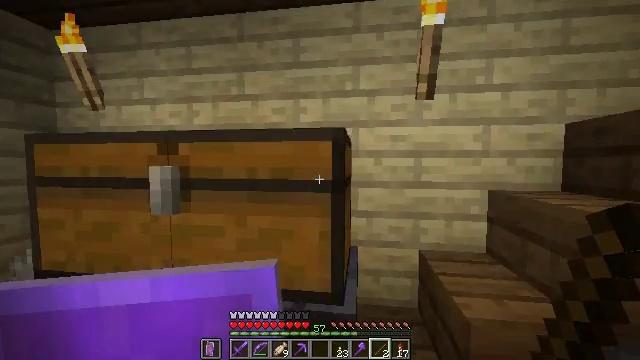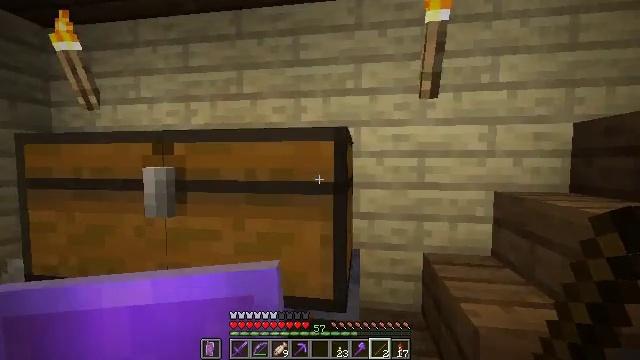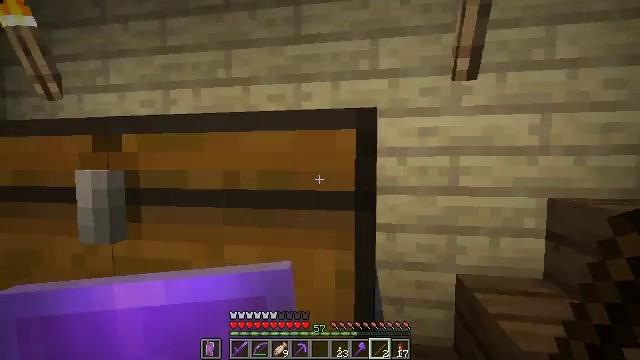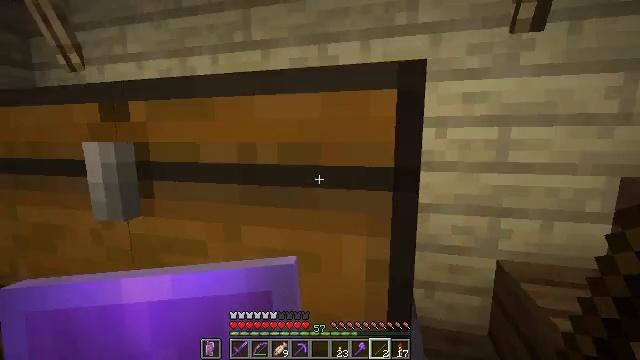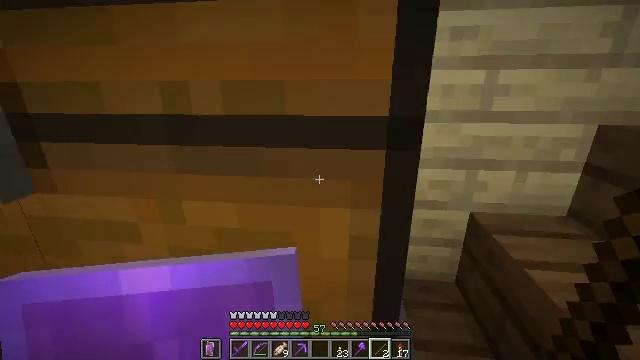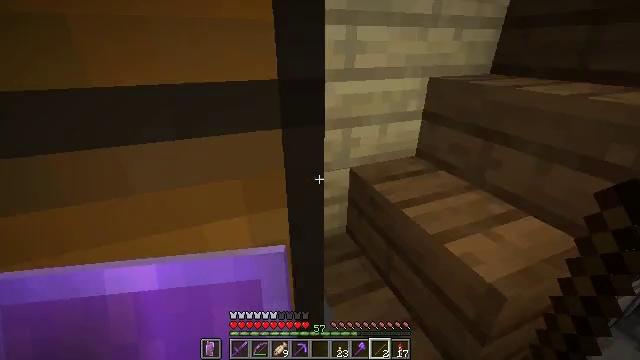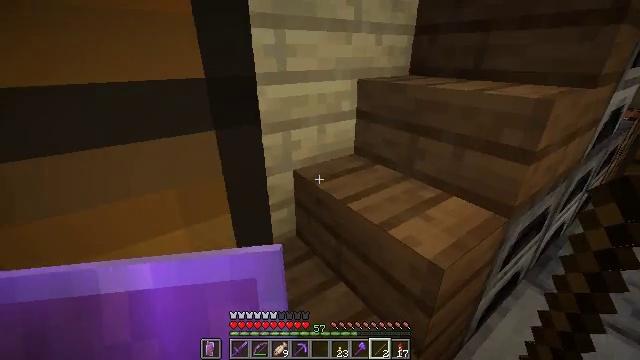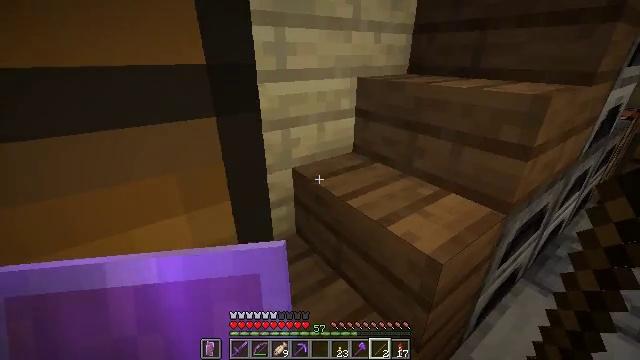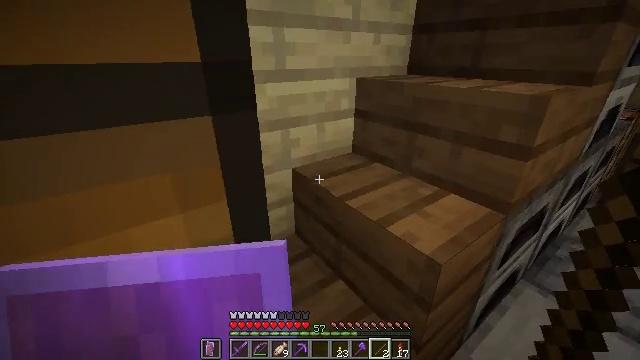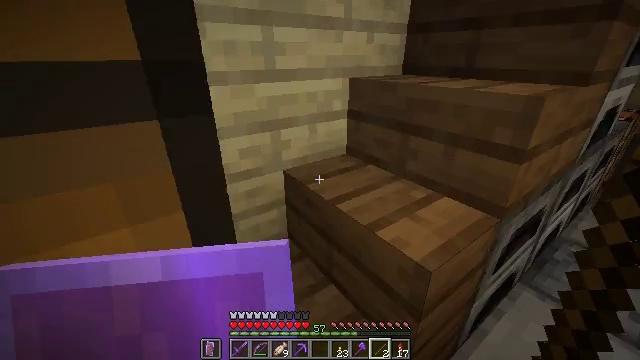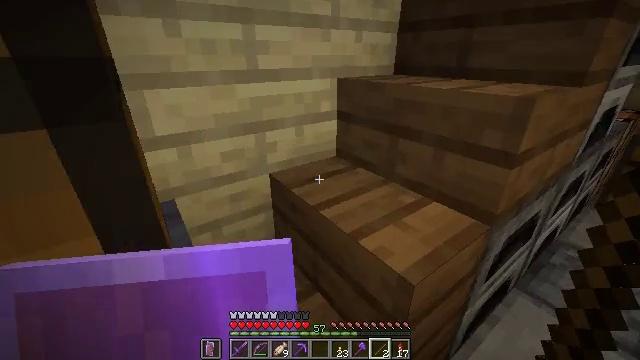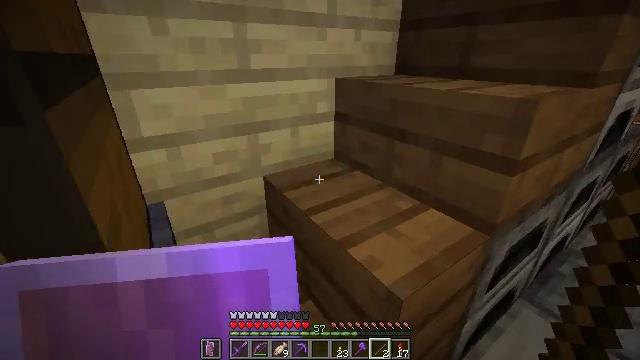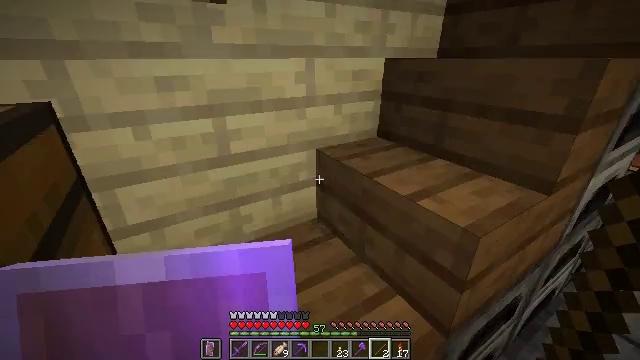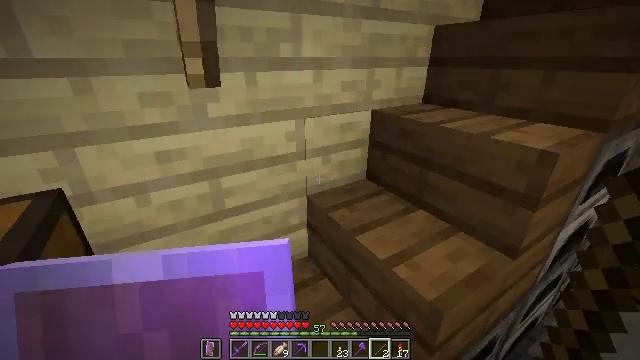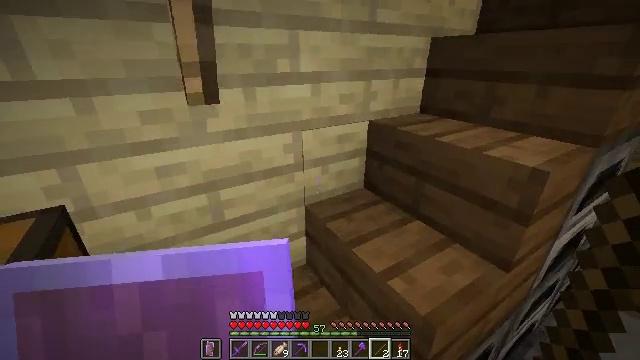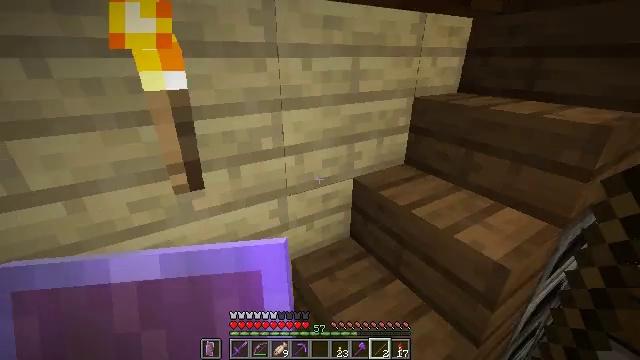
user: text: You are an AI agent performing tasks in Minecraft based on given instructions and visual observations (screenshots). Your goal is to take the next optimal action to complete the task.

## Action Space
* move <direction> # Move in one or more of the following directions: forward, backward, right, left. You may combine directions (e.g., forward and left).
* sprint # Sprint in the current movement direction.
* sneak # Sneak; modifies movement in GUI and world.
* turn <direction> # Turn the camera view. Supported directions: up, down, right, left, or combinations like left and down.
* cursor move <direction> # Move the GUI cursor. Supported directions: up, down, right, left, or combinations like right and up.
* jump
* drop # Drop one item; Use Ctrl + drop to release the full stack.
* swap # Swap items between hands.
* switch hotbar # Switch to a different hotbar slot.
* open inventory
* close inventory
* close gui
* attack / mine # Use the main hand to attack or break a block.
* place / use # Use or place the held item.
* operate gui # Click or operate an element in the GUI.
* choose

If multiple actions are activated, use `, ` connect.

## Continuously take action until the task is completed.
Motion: motion action
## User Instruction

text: Left click to mine the brown shulker box.
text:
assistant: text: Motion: move forward
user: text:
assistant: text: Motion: move forward
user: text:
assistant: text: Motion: move forward, turn left and down
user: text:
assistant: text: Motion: move forward, turn right and down
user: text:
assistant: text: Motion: turn right and down
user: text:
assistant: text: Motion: turn right
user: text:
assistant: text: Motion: no_op
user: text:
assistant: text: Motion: move forward
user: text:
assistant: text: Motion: move forward
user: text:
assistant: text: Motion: move forward
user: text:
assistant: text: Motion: move forward, turn left
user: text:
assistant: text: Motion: move forward, turn left, jump
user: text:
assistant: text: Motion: move forward, jump
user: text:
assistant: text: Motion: move forward, jump
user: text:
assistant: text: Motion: move forward, jump
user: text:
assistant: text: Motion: move forward, turn left, jump
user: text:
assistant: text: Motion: move forward, turn left
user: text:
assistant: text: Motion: move forward, turn left
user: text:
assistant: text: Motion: move forward
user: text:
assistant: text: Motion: move forward
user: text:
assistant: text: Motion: move forward
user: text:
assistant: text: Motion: move forward
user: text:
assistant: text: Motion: move forward
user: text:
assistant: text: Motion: move forward, turn right and up
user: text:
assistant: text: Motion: move forward, turn right and up
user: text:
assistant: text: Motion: move forward, turn right and up
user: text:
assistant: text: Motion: move forward, turn right and up
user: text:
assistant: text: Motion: move forward, turn right and up
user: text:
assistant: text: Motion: move forward, turn right and up
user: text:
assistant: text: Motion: move forward